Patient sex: M
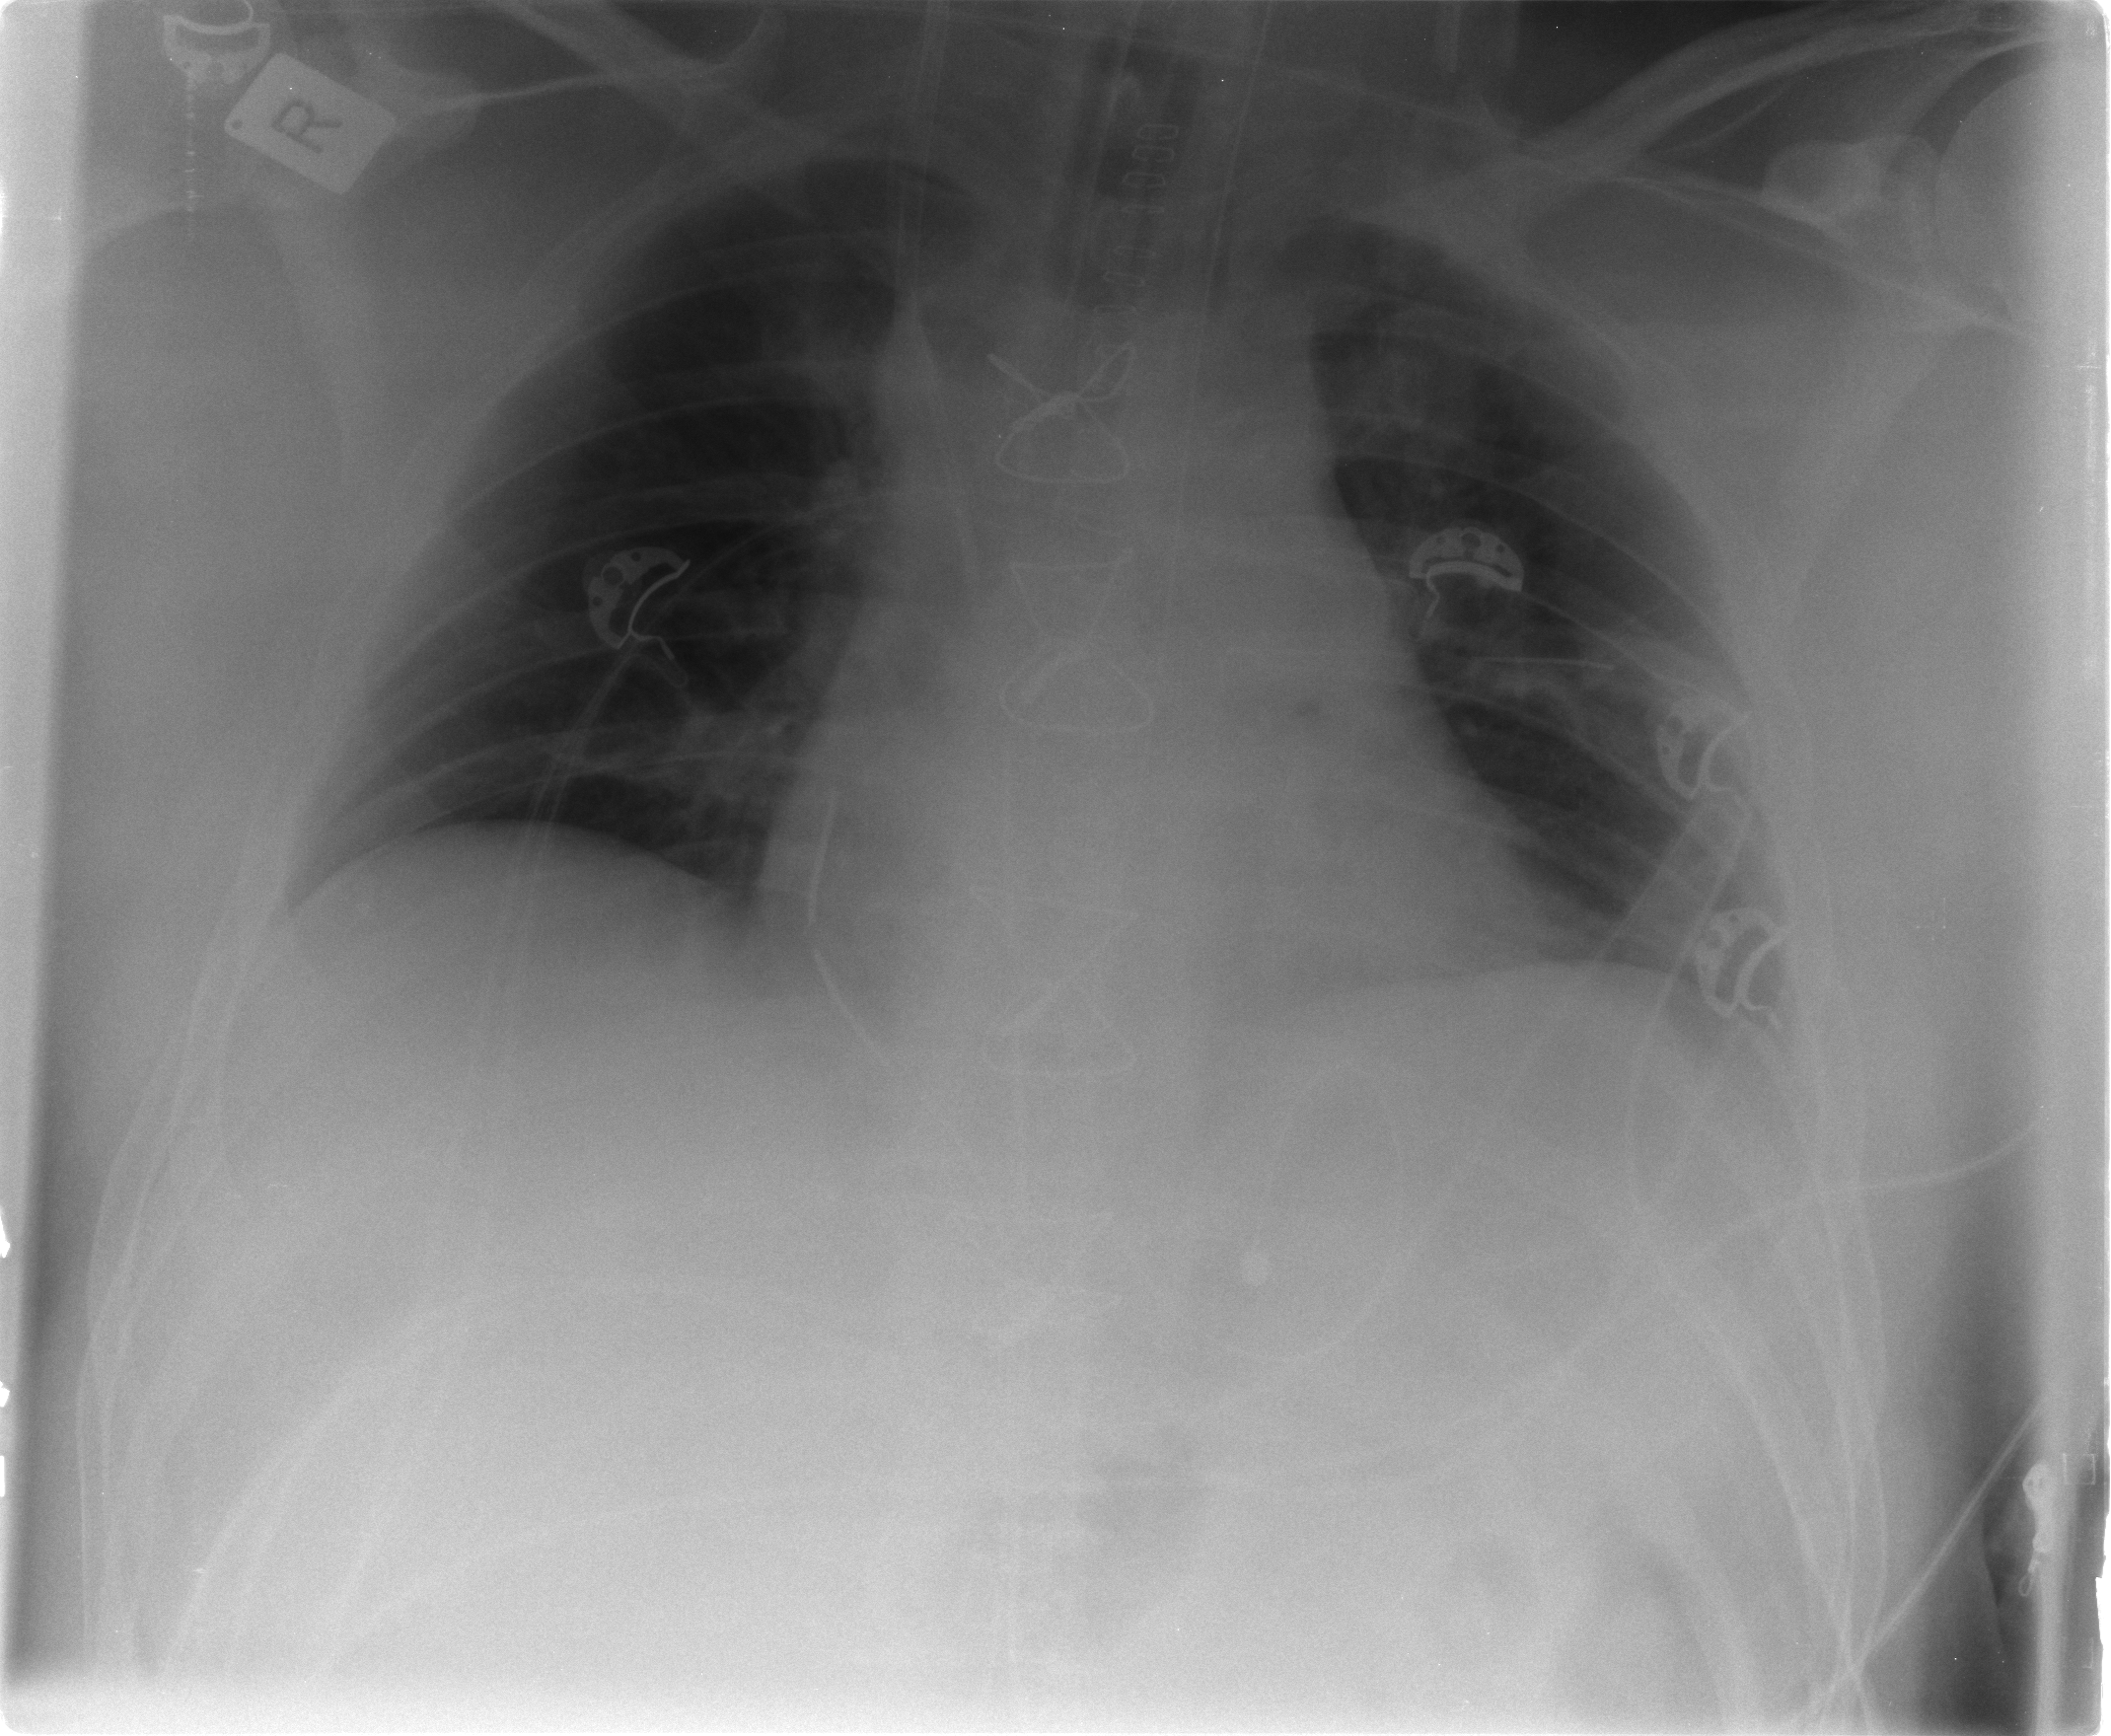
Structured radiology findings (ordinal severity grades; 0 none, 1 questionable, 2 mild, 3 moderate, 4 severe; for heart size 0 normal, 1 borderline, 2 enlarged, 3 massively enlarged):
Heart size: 0
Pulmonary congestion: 1
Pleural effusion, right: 0
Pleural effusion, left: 0
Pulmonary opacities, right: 0
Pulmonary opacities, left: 0
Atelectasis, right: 0
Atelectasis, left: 0